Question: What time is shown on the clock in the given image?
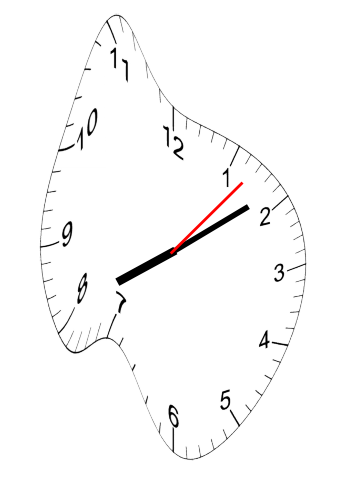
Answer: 08:09:07